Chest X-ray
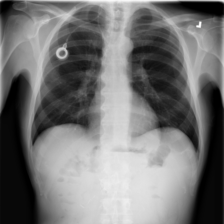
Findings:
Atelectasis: negative
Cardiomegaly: negative
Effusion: negative
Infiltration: negative
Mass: negative
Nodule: negative
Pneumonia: negative
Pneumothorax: negative
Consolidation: negative
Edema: negative
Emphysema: negative
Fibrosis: negative
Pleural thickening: negative
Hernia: negative